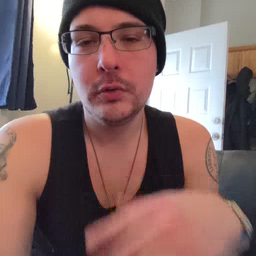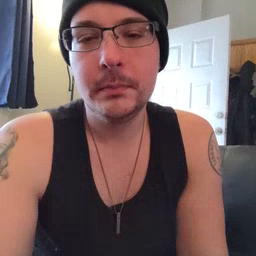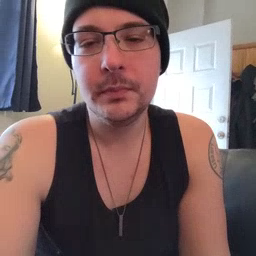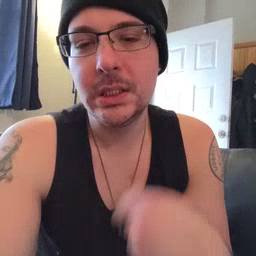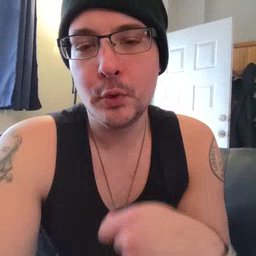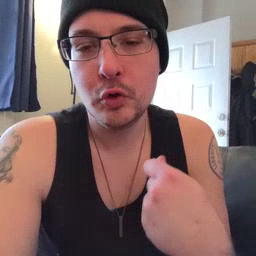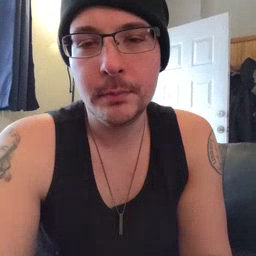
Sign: zipper